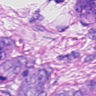
Metastatic tissue present: yes